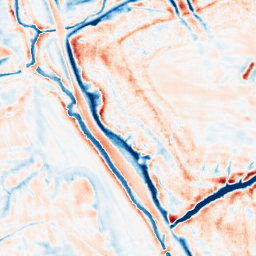
Category: edge_preserving
Decomposition family: bilateral
Decomposition parameters: d: 21
sigma_color: 75
sigma_space: 25
Upsampling method: sinc_blackman
Upsampling parameters: scale: 8
kernel_size: 16
Upsampling scale: 8